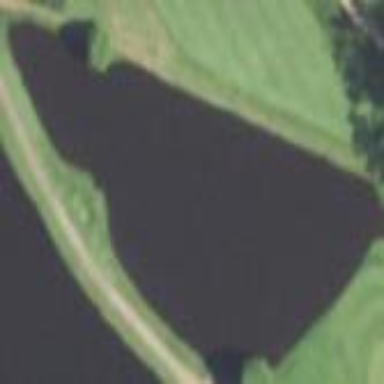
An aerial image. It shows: Water hazard on golf course. The hazard is natural water feature.